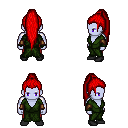
a pixel art fantasy rpg character, male body template, dark elf, purple skin, green robe, red pants, red extra-long topknot hairstyle, leather bracers, black shoes, four views (front, back, left, right), 2x2 character sprite sheet, small pixel art, hard edges, no anti-aliasing